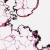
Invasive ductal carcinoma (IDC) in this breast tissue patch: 0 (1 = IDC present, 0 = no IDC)